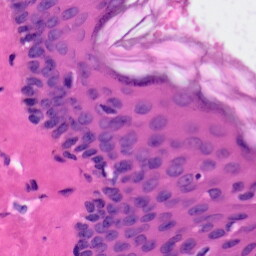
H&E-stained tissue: Skin